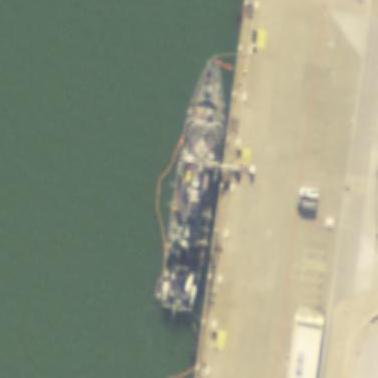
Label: destroyer